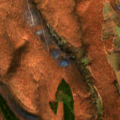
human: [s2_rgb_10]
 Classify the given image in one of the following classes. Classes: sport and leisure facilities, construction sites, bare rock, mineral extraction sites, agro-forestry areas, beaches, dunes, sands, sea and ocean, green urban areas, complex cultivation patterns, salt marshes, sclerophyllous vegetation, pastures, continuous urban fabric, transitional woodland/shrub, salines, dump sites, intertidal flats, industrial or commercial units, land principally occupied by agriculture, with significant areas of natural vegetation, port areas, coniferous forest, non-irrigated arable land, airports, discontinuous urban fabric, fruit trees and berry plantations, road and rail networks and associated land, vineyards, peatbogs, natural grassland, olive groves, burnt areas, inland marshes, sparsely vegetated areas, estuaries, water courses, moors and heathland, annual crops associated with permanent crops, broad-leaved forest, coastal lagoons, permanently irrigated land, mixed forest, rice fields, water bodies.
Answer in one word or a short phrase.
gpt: land principally occupied by agriculture, with significant areas of natural vegetation, broad-leaved forest, mixed forest